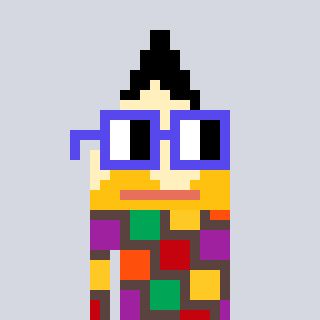
a pixel art character with square blue glasses, a pencil-shaped head and a darkbrown-colored body on a cool background